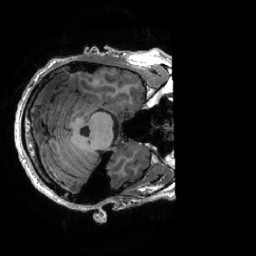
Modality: T1w
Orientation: axial
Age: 26
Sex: male
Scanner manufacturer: ge
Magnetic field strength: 3 T
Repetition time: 0.0073 s
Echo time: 0.003 s